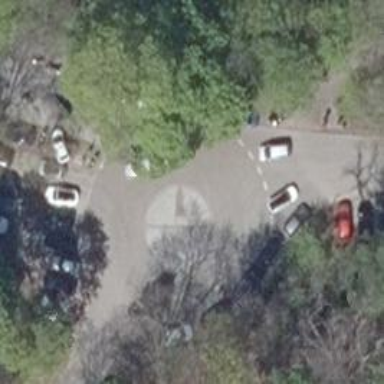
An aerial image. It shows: Mini roundabout on the road.